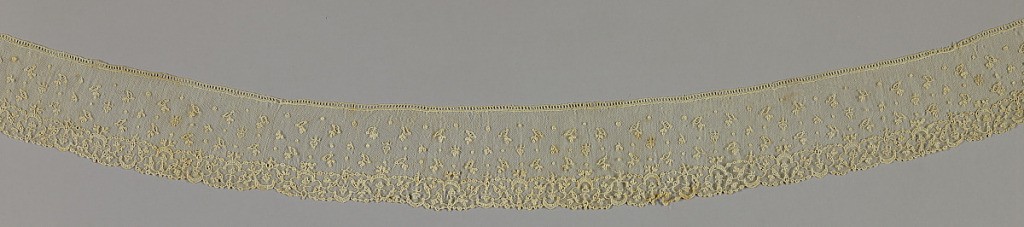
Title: Border
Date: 1750–99
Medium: linen Technique: needle lace with ground of loop and twist with twist return
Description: Slightly scalloped border with floral sprays in small scale allover pattern.